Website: apple
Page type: customer-info-address
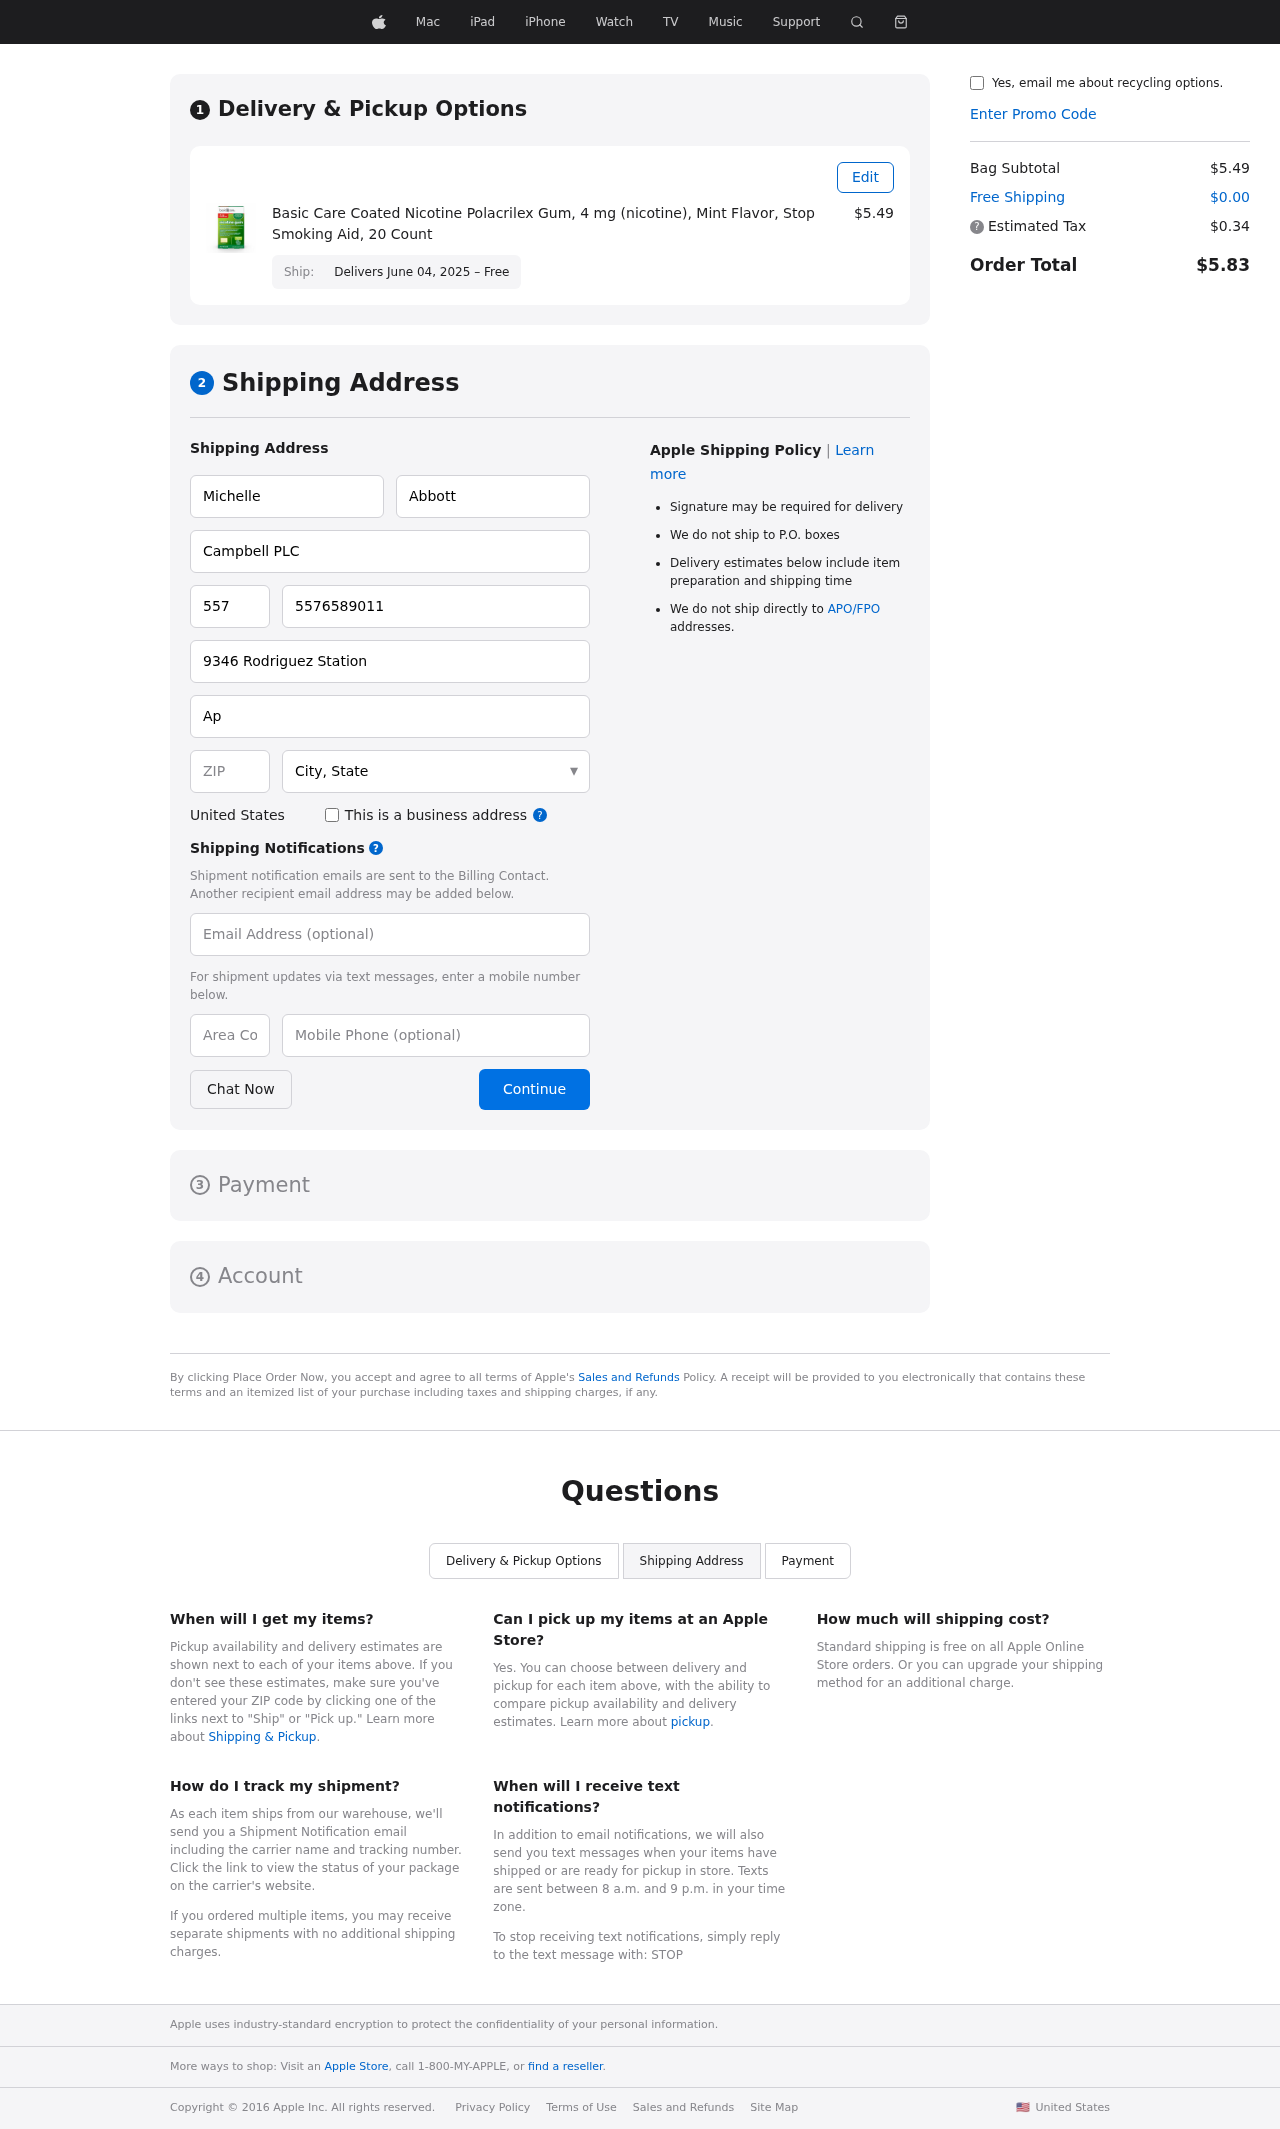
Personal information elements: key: PII_CITY_STATE
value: West Ericland, IL
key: PII_COMPANY
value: Campbell PLC
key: PII_COUNTRY
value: United States
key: PII_EMAIL
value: michelle.abbott@gmail.com
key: PII_FIRSTNAME
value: Michelle
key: PII_LASTNAME
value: Abbott
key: PII_PHONE
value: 5576589011
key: PII_PHONE_ALT
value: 6098422877
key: PII_PHONE_ALT_AREA
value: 609
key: PII_PHONE_AREA
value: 557
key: PII_POSTCODE
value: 69718
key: PII_STREET
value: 9346 Rodriguez Station
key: PII_STREET2
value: Apt. 135
Product elements: key: PRODUCT1_NAME
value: Basic Care Coated Nicotine Polacrilex Gum, 4 mg (nicotine), Mint Flavor, Stop Smoking Aid, 20 Count
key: PRODUCT1_PRICE
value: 5.49
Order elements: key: ORDER_DELIVERY_DATE
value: Delivers June 04, 2025 – Free
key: ORDER_SUBTOTAL
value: $5.49
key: ORDER_SHIPPING_COST
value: $0.00
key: ORDER_TAX
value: $0.34
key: ORDER_TOTAL
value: $5.83